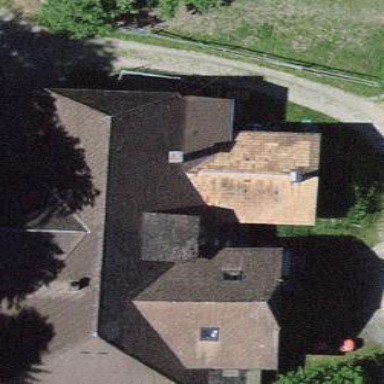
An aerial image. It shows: Farm building.